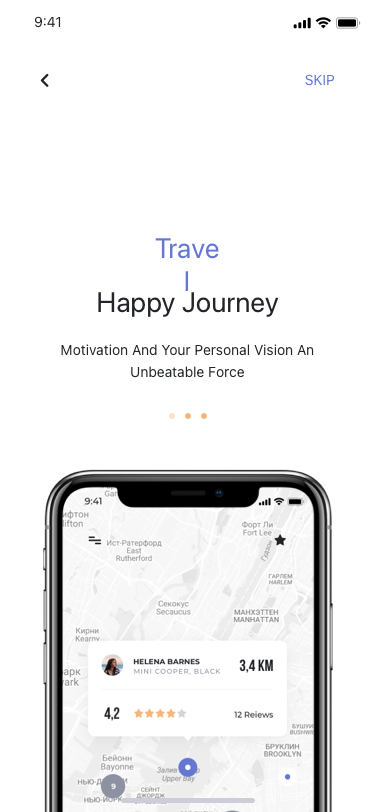
Text in this UI design:
Happy Journey
Travel
Motivation And Your Personal Vision An Unbeatable Force